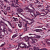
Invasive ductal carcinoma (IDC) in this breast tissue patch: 1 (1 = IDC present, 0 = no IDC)